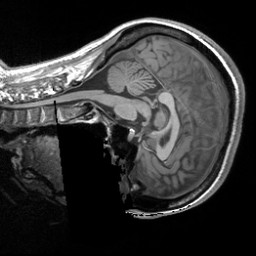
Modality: T1w
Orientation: sagittal
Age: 35
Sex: female
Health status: healthy
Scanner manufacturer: siemens
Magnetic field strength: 3 T
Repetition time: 1.9 s
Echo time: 0.00252 s